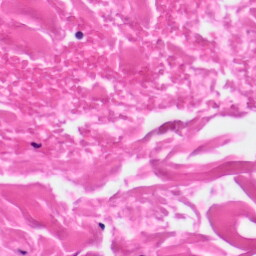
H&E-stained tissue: Skin